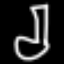
Label: octagon